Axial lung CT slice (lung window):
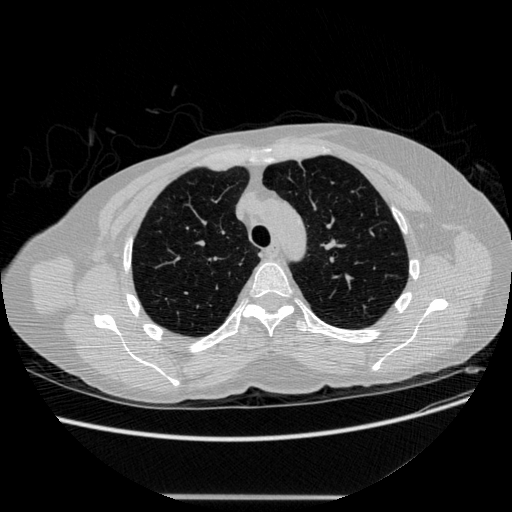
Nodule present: no